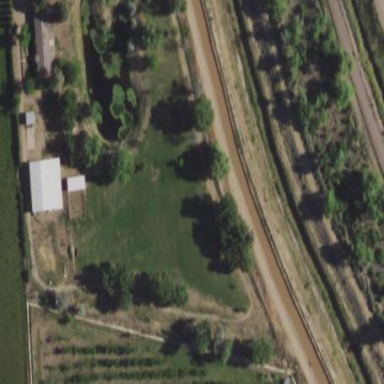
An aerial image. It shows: Farmyard area.